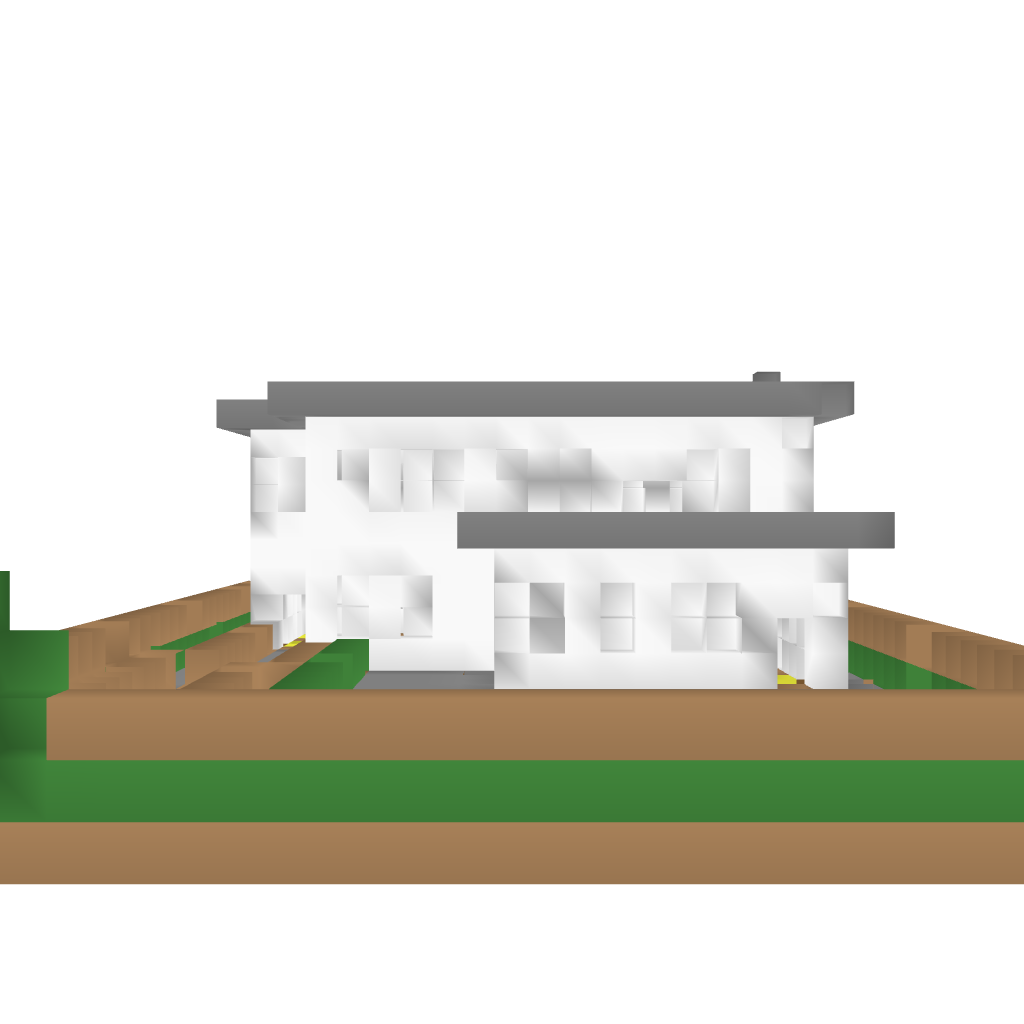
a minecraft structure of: Vip House bad low quality